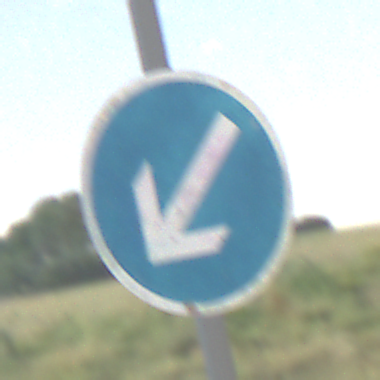
Verkehrszeichen: VorgeschriebeneVorbeifahrtLinks
Umgebung: Outdoor, Nature
Tageszeit: Night
Wetter: Clear
Licht: Natural
Jahreszeit: NotSpecified
Kontrast: HighContrast